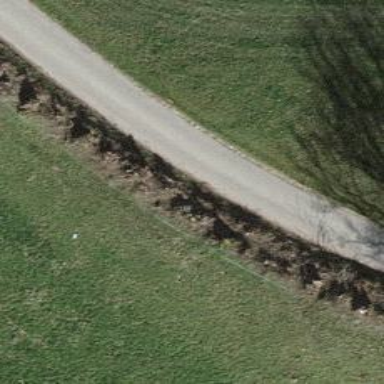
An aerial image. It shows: Hedge barrier.